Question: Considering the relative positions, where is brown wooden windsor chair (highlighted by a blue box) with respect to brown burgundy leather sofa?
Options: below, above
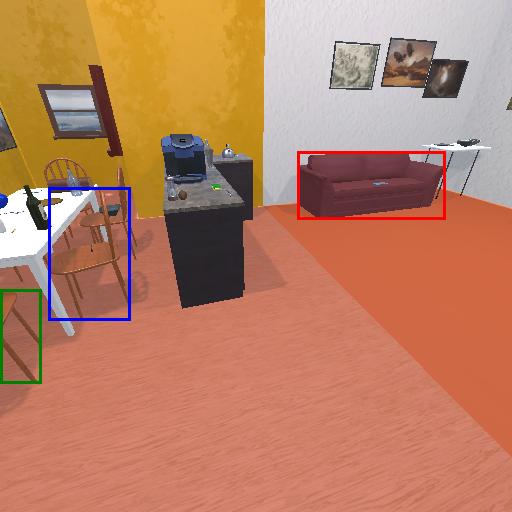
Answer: below